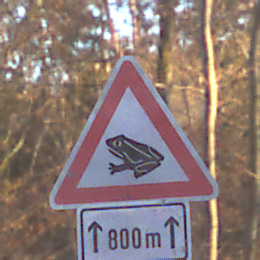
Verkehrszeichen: AmphibienwanderungRechts
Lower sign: LaengeEinerStrecke1
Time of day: SunriseSunset
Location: Outdoor (Nature)
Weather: Clear
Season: Autumn
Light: Natural